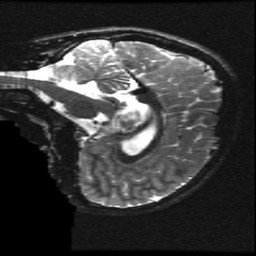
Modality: T2w
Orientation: sagittal
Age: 12
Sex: male
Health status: ill
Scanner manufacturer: ge
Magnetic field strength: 3 T
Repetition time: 7.5 s
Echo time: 0.1015 s